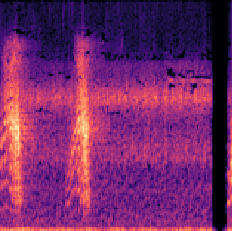
Sound class: Frog